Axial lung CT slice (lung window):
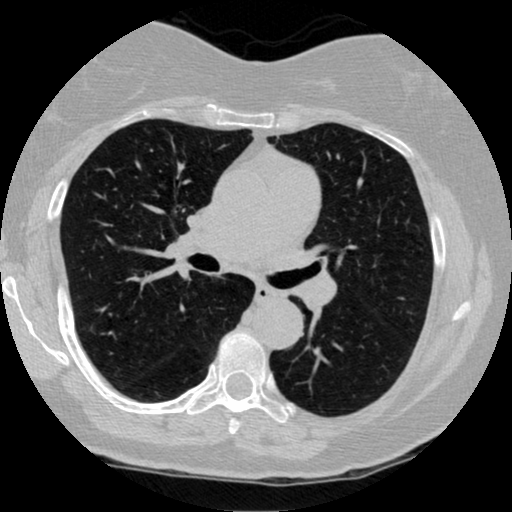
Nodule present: no